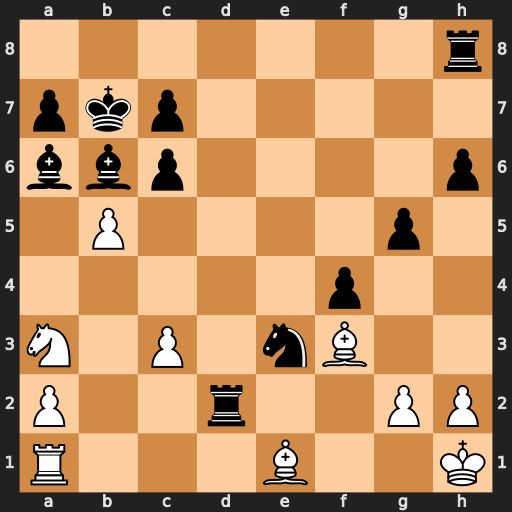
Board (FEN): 7r/pkp5/bbp4p/1P4p1/5p2/N1P1nB2/P2r2PP/R3B2K
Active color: w
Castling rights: -
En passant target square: -
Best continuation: bxa6+ Kxa6 Bxd2